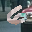
Label: 6